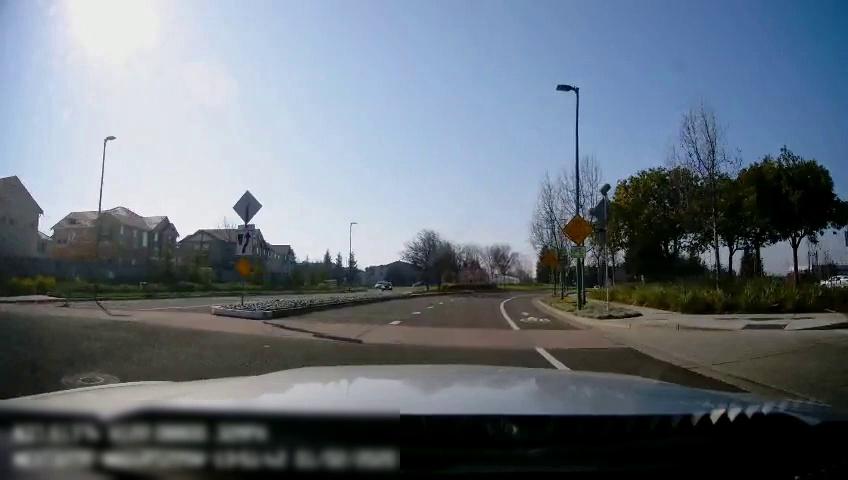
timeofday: Day
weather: Sunny
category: Drivable Space
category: Lanes | Alternate Lane
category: Lanes | Alternate Lane
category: Traffic | Signs
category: Traffic | Signs
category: Traffic | Signs